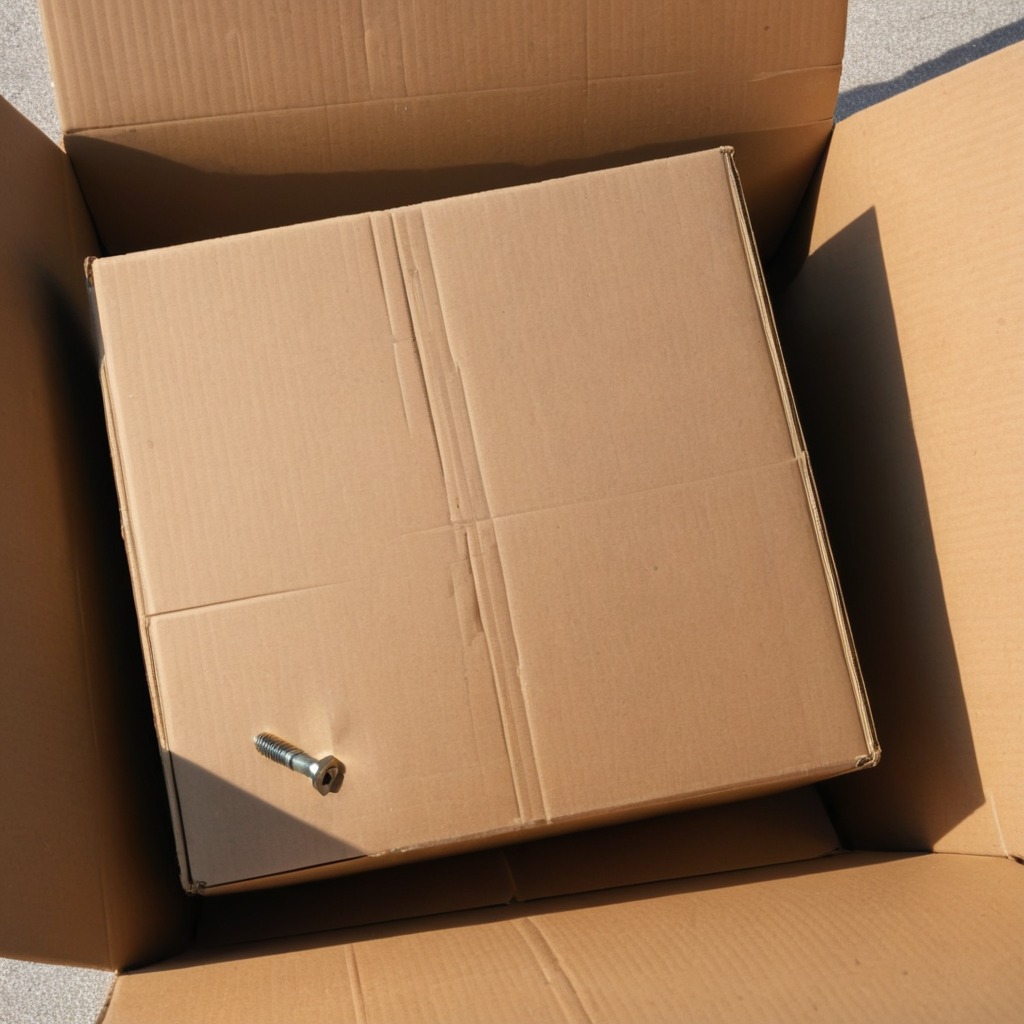
A metal screw is lying on the clean dry cardboard box surface in an outdoor workshop during daytime bright natural light soft shadows slightly creased but